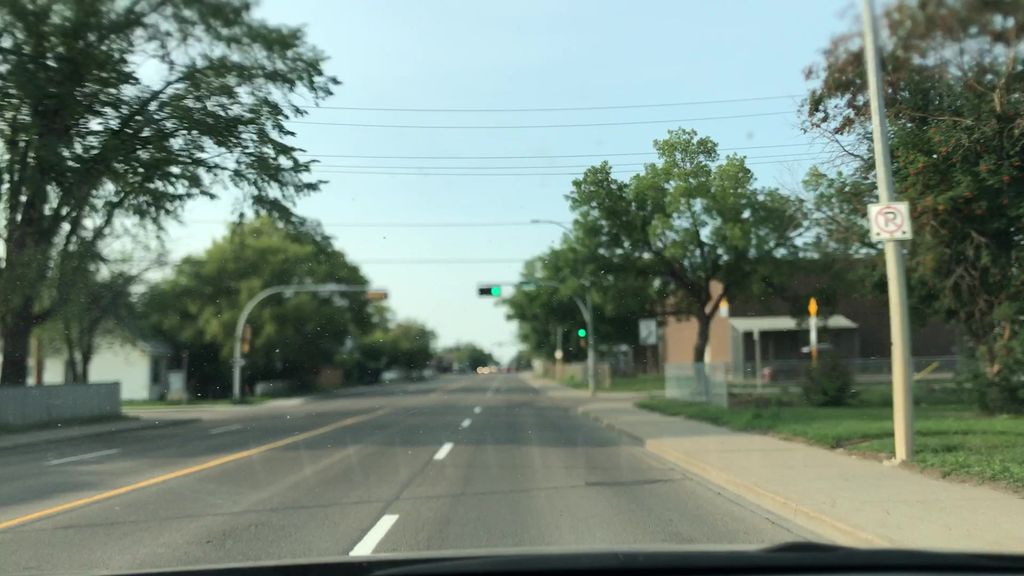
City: edmonton